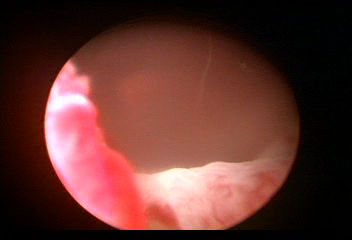
Modality: WLC
Class: Normal mucosa
Bladder cancer association: No